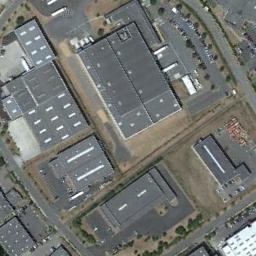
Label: industrial_area